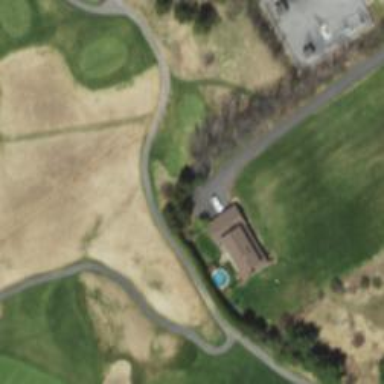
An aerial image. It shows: Pathway for golfing.